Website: walmart
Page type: store-pickup
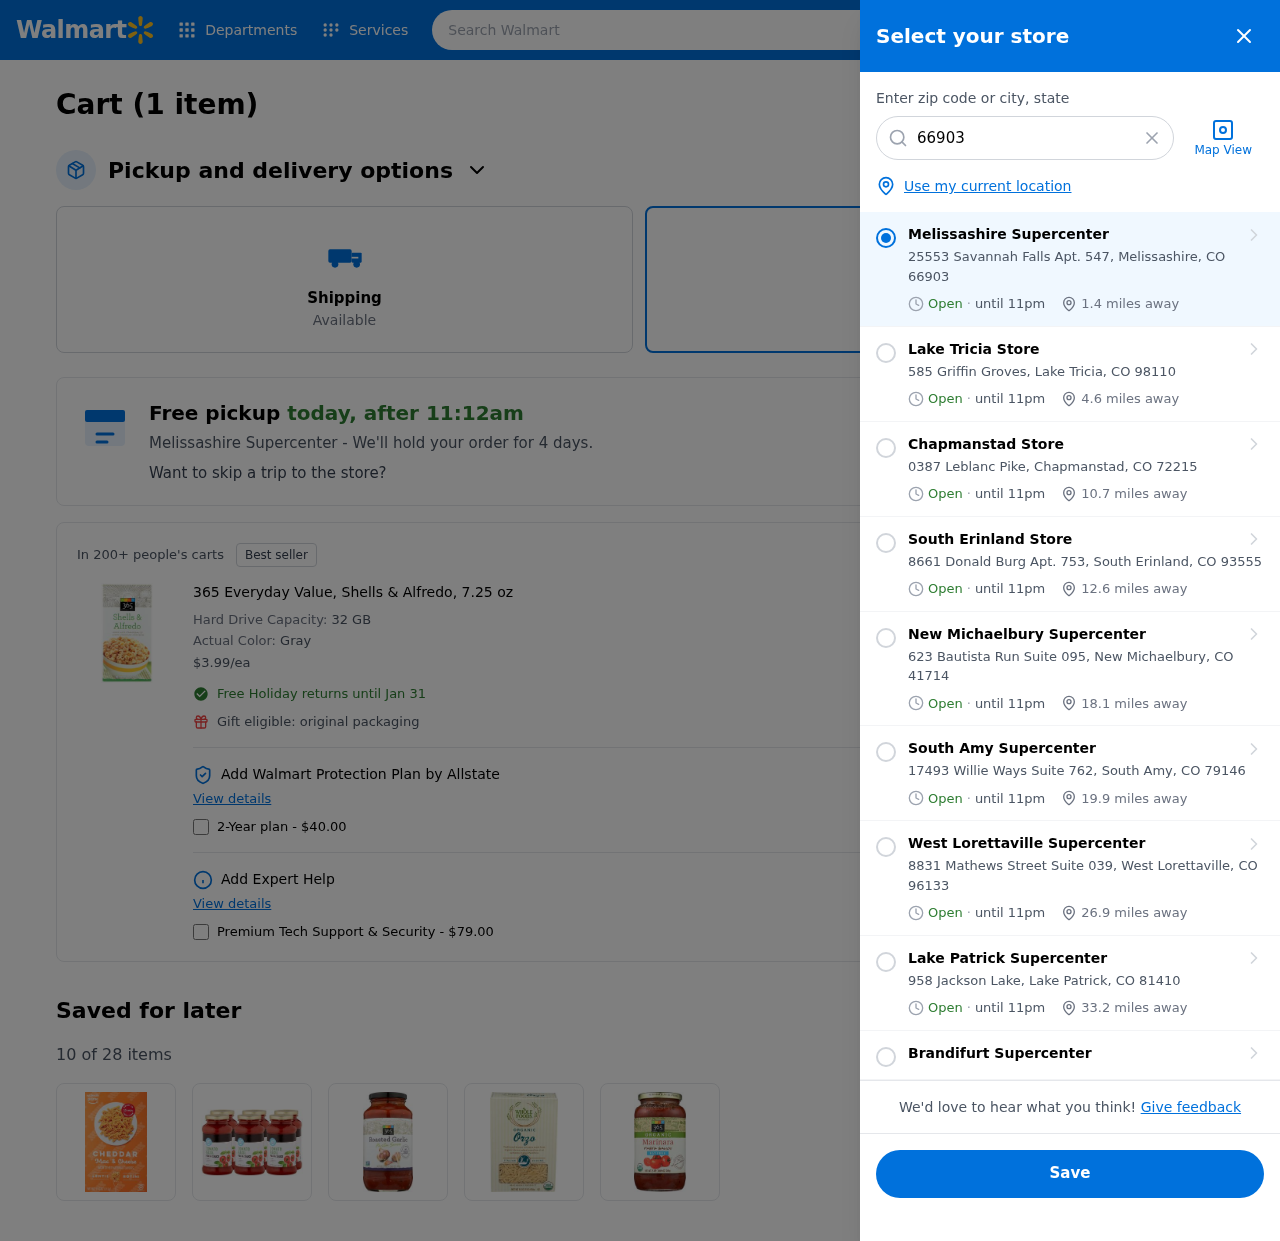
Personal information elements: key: PII_CITY
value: Melissashire
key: PII_CITY
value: Melissashire Supercenter
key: PII_CITY_STATE_ZIP
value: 25553 Savannah Falls Apt. 547, Melissashire, CO 66903
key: PII_LOCATION1_CITY
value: Lake Tricia Store
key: PII_LOCATION1_CITY_STATE_ZIP
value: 585 Griffin Groves, Lake Tricia, CO 98110
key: PII_LOCATION2_CITY
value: Chapmanstad Store
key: PII_LOCATION2_CITY_STATE_ZIP
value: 0387 Leblanc Pike, Chapmanstad, CO 72215
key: PII_LOCATION3_CITY
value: South Erinland Store
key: PII_LOCATION3_CITY_STATE_ZIP
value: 8661 Donald Burg Apt. 753, South Erinland, CO 93555
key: PII_LOCATION4_CITY
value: New Michaelbury Supercenter
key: PII_LOCATION4_CITY_STATE_ZIP
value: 623 Bautista Run Suite 095, New Michaelbury, CO 41714
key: PII_LOCATION5_CITY
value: South Amy Supercenter
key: PII_LOCATION5_CITY_STATE_ZIP
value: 17493 Willie Ways Suite 762, South Amy, CO 79146
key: PII_LOCATION6_CITY
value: West Lorettaville Supercenter
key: PII_LOCATION6_CITY_STATE_ZIP
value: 8831 Mathews Street Suite 039, West Lorettaville, CO 96133
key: PII_LOCATION7_CITY
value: Lake Patrick Supercenter
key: PII_LOCATION7_CITY_STATE_ZIP
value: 958 Jackson Lake, Lake Patrick, CO 81410
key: PII_LOCATION8_CITY
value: Brandifurt Supercenter
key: PII_POSTCODE
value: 66903
Product elements: key: PRODUCT1_NAME
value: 365 Everyday Value, Shells & Alfredo, 7.25 oz
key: PRODUCT1_PRICE
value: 3.99
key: PRODUCT1_DESC
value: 32 GB
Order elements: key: ORDER_NUM_ITEMS
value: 1
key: ORDER_NUM_ITEMS
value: Cart (1 item)
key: ORDER_DELIVERY_DATE
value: today, after 11:12am
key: ORDER_ITEM1_QUANTITY
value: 1
Search elements: key: HEADER_SEARCH
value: Search Walmart
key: SEARCH_LOCATION
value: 66903